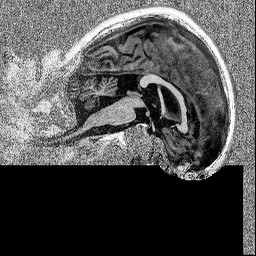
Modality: MP2RAGE
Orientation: sagittal
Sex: male